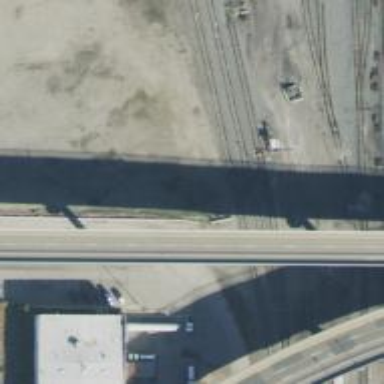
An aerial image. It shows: Railway siding for service.